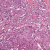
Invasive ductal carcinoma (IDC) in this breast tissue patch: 1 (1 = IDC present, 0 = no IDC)